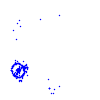
Particle: kaon